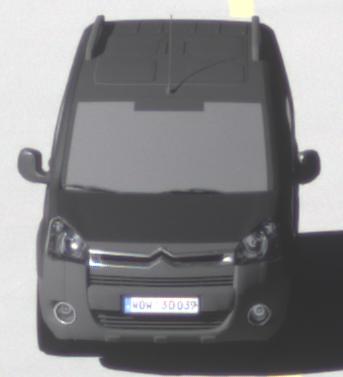
Make: Citroen
Model: Berlingo Kombi VTi 120
Detailed model: Berlingo (II) Kombi
Model produced from: 2009/12
Model produced until: 2012/03
Doors: 5
Color: gray
Road condition: dry road
Daytime: morning or afternoon
Contrast: high contrast